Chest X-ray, PA view. Patient: 58 years old, sex F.
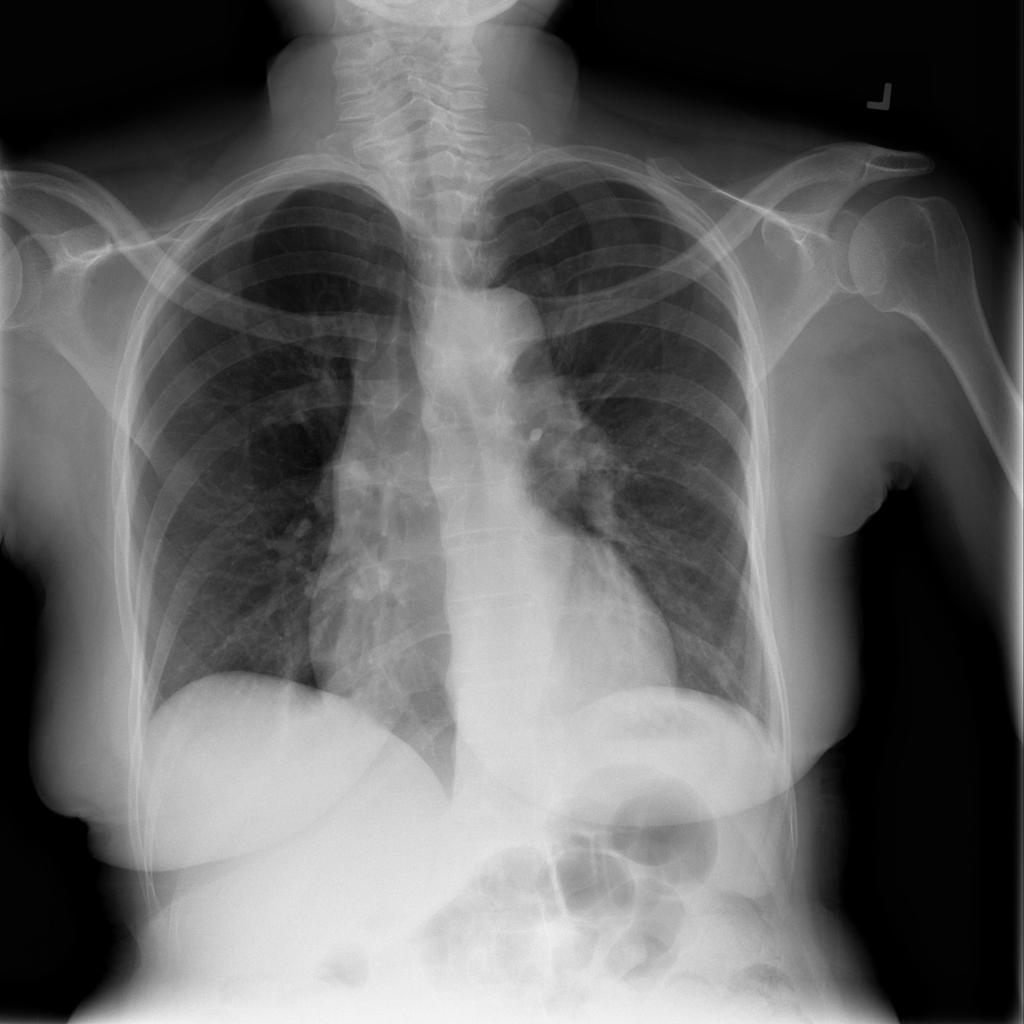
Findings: No Finding